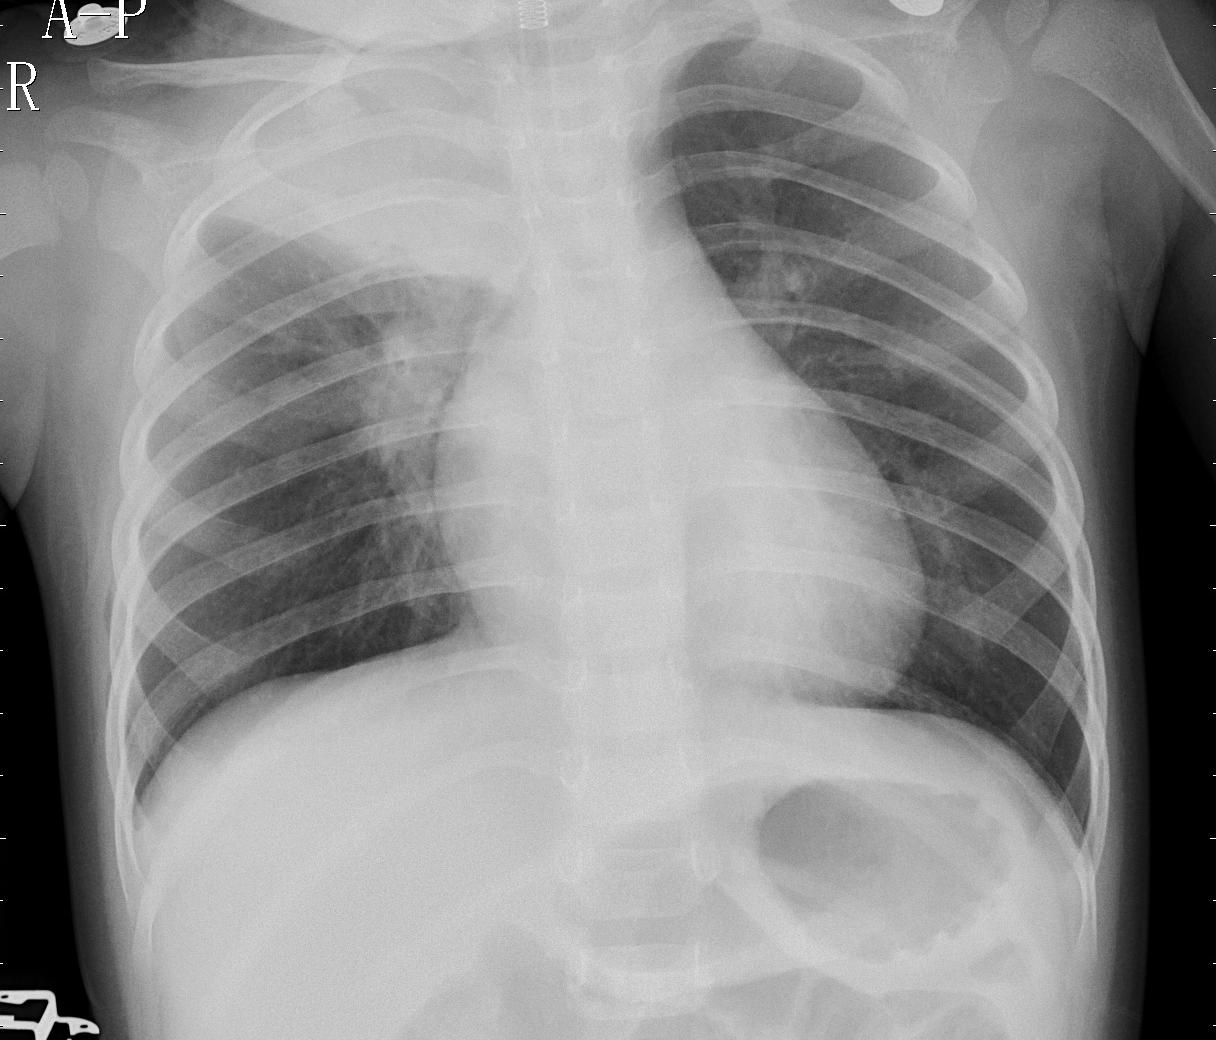
Diagnosis: PNEUMONIA